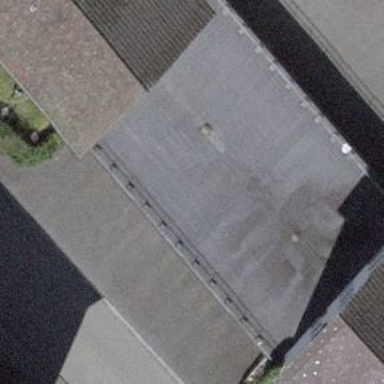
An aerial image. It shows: Group of garages.